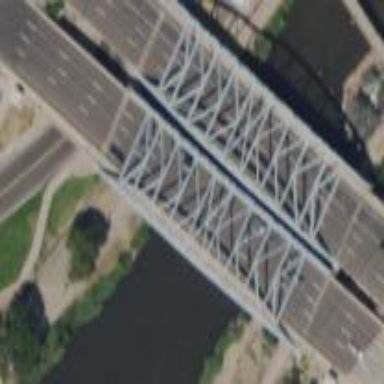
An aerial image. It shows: Arch bridge that is man-made.